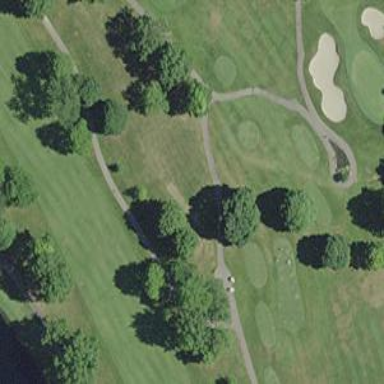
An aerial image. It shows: Path for both roads and golfers.